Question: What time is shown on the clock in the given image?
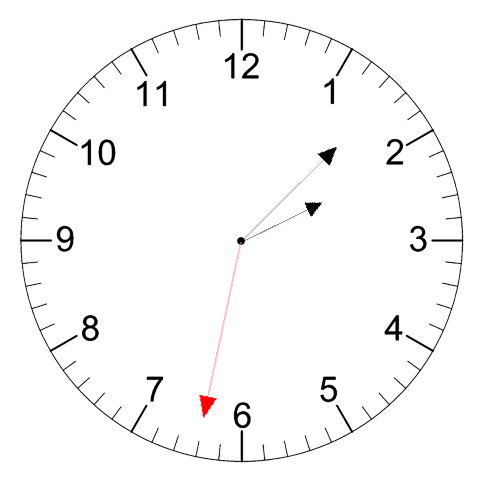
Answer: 02:07:32